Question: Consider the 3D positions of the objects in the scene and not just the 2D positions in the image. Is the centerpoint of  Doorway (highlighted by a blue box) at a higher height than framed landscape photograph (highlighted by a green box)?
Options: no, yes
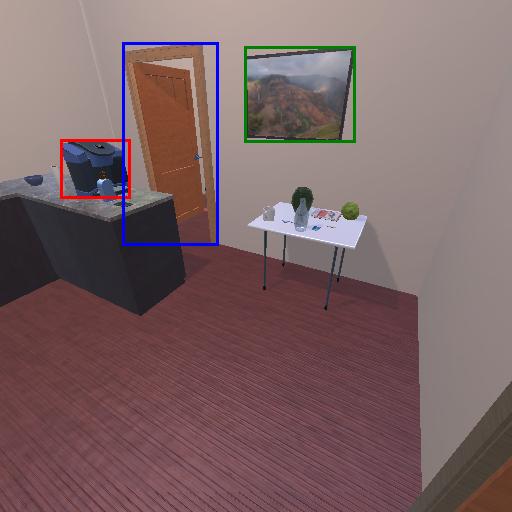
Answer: no